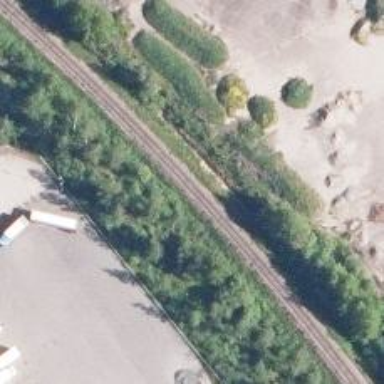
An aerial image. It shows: Railway track of B1 class.